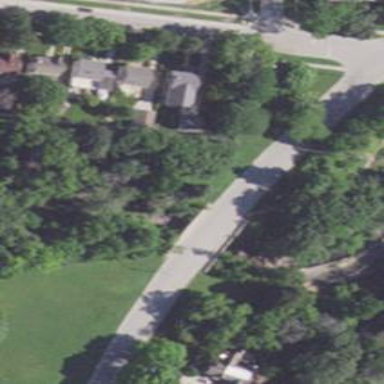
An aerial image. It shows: Unclassified road with bridge. The road has separate sidewalk.